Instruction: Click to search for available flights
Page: home
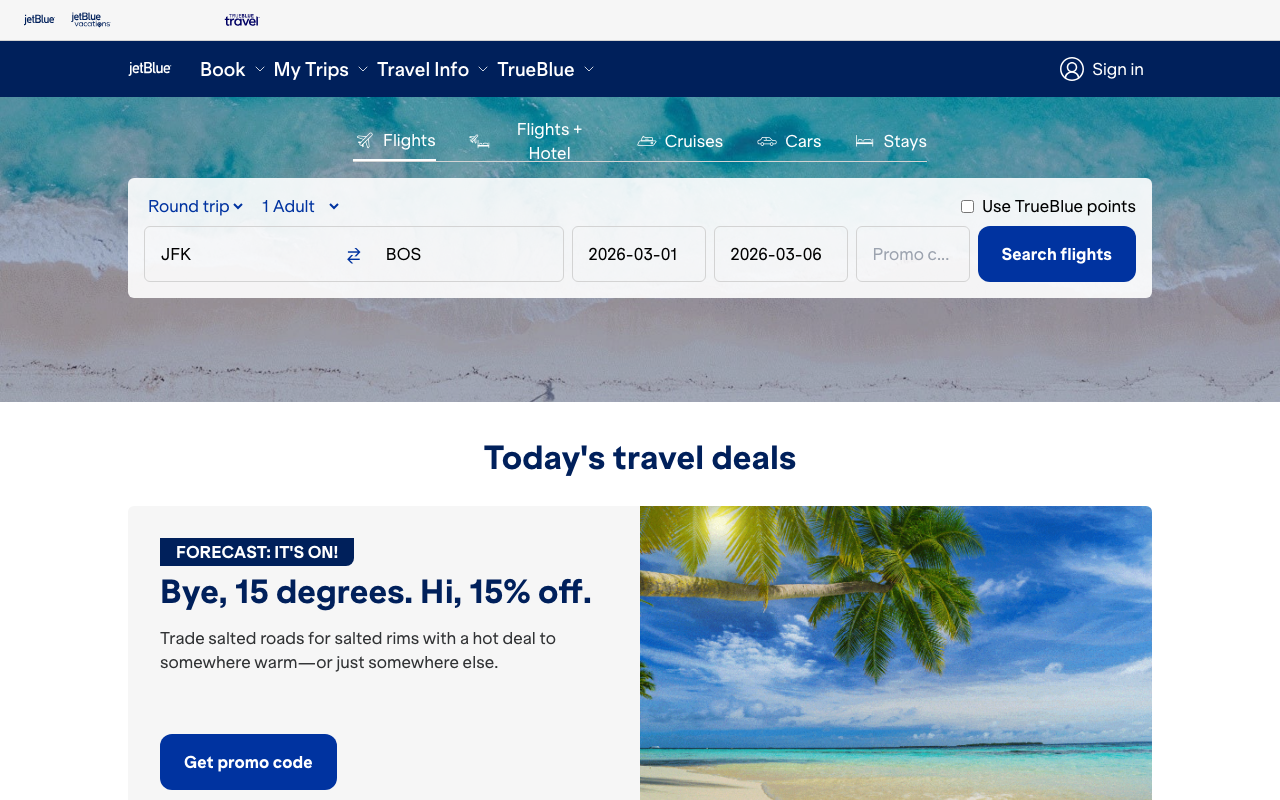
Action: click